Question:
I am new in learning Javascript and as I was following the tutorial I found that console.log(name); got (name) struck through in such a way claiming it is "Deprecated".
If there is an explanation on what that means or what I should do to remove that strike, I would be really thankful.
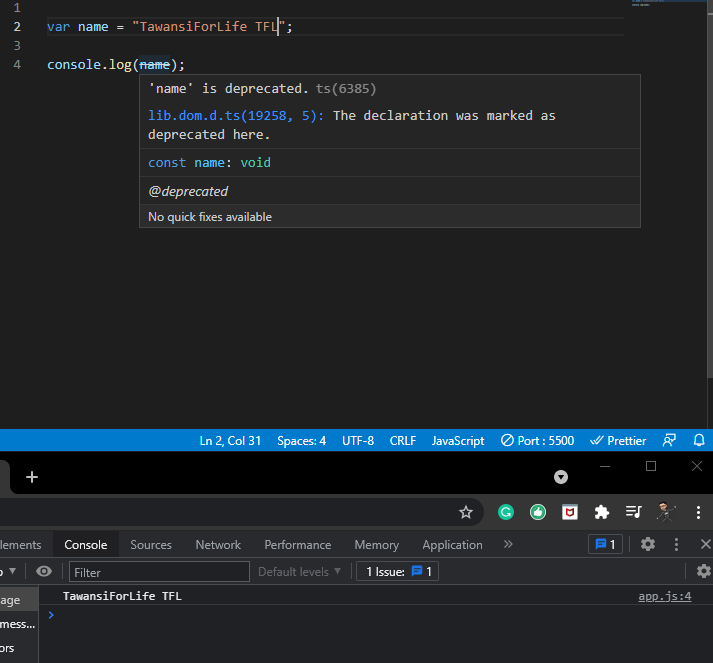
Answer: Because you used 'var name = ...', TypeScript thinks you are referring to <URL>, which TypeScript considers deprecated. You can fix this error by:
1. Use a different variable identifier, like anotherName -
'''
var anotherName = 'Bob'
console.log(anotherName)
'''
1. Move the code inside a function. -
'''
(() => {
var name = 'bob'
console.log(name)
})()
'''